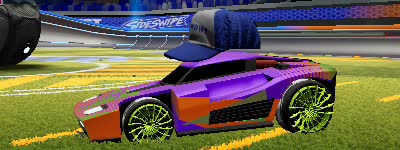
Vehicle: breakout